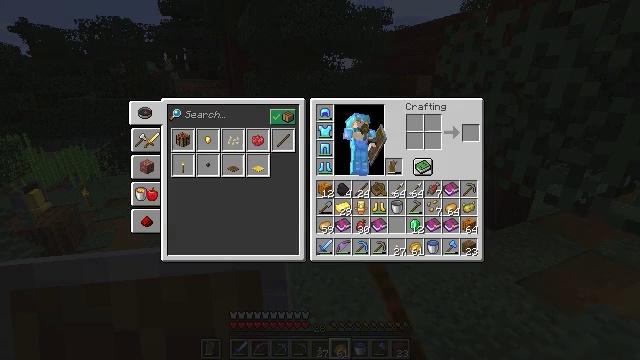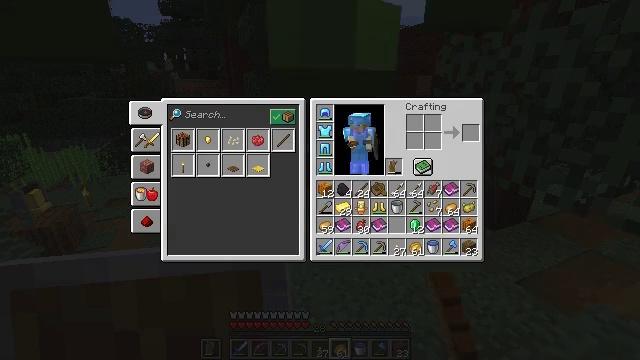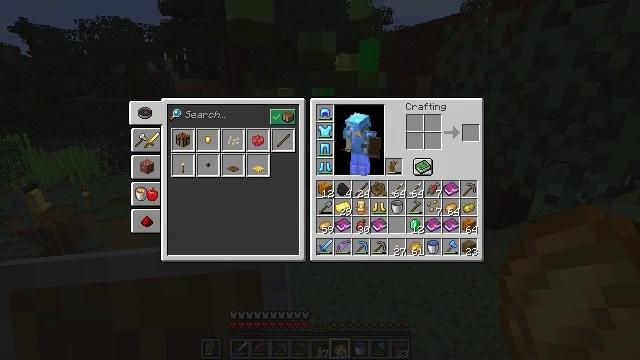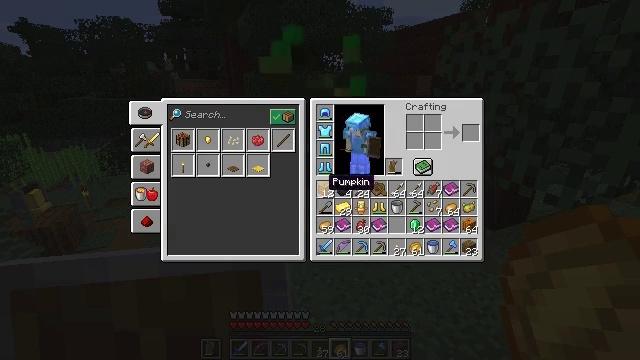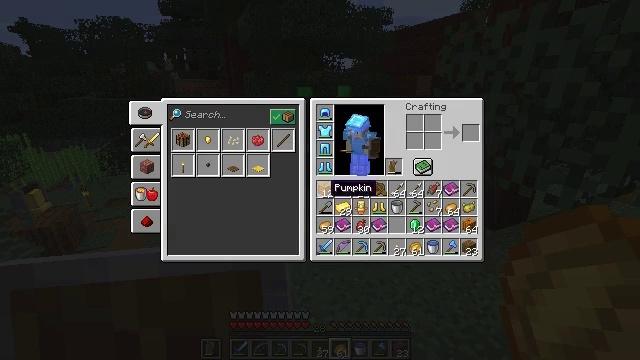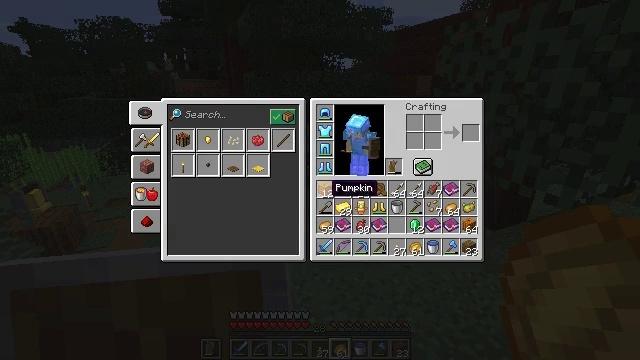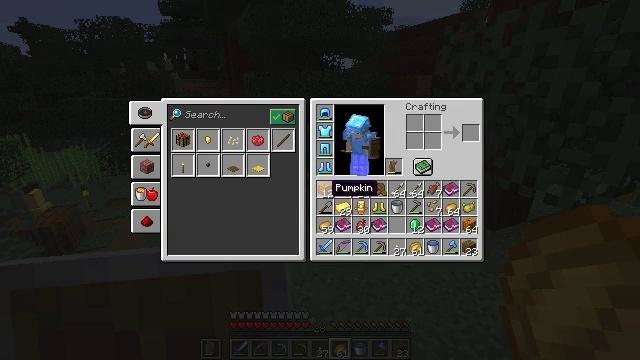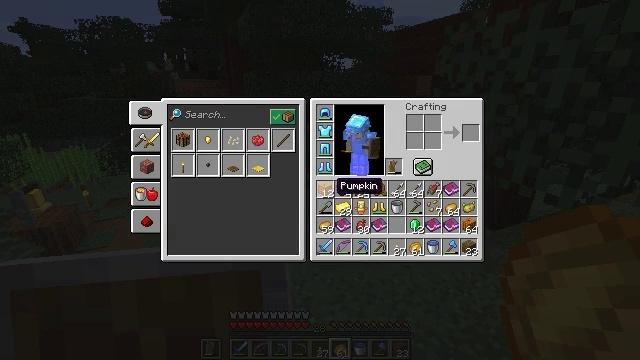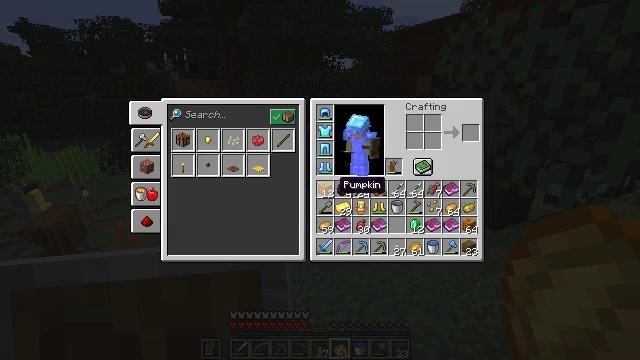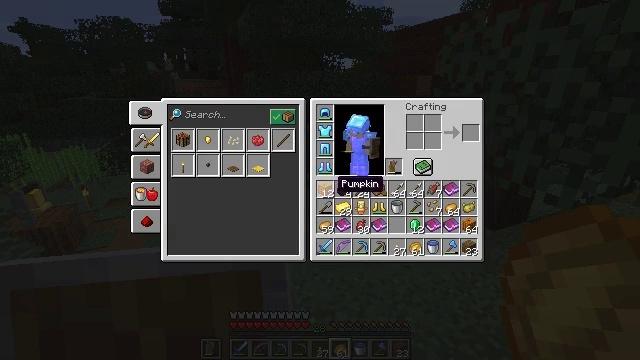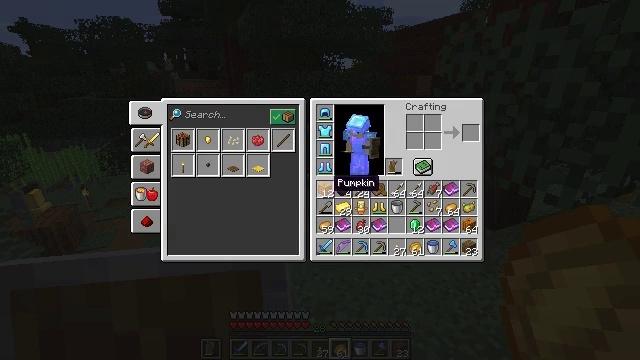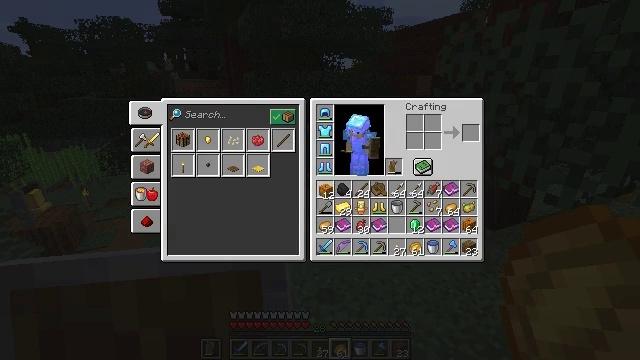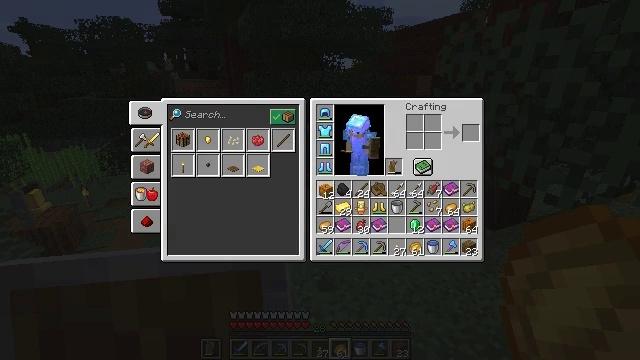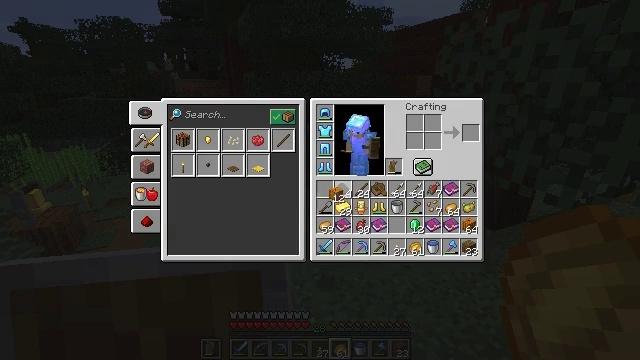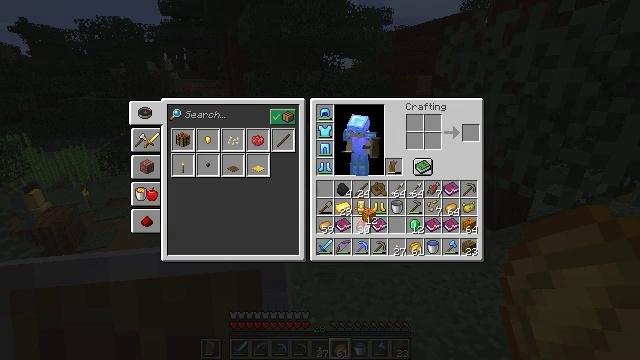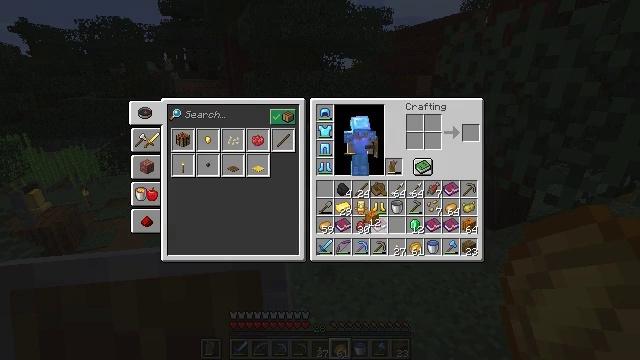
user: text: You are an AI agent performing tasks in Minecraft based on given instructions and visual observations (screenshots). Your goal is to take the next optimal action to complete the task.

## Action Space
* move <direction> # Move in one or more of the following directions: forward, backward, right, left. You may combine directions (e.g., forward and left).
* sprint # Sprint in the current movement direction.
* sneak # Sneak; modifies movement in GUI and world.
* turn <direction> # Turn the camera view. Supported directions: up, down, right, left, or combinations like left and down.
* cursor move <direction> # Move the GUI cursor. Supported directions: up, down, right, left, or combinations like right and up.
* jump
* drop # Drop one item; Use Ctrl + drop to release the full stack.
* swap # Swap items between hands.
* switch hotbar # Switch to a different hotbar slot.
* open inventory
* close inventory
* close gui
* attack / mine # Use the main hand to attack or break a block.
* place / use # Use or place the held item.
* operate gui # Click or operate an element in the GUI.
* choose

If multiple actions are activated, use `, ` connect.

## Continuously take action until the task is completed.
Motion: motion action
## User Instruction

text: Combine melon slices to craft a melon.
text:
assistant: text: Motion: sneak, cursor move left and down, open gui
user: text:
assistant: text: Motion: sneak
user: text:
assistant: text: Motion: sneak, cursor move right and down
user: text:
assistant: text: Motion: sneak
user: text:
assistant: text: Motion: sneak, operate gui
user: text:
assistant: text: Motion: sneak, operate gui
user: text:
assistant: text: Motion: sneak
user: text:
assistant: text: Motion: sneak
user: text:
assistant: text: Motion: sneak
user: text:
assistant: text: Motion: no_op
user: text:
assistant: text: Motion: operate gui
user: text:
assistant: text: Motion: operate gui
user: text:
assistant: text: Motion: cursor move right
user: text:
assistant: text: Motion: cursor move right and down
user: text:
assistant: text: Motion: no_op
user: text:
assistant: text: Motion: cursor move right
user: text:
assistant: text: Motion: cursor move right
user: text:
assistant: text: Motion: cursor move right
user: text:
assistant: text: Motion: no_op
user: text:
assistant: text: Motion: operate gui
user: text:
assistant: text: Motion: operate gui
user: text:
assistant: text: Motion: no_op
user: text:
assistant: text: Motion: no_op
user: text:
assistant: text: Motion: cursor move right and down
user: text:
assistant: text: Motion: sneak, cursor move right and down
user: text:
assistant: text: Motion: sneak, cursor move right
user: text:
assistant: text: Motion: sneak, cursor move right
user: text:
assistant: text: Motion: sneak
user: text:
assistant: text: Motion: sneak, operate gui
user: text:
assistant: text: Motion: sneak, operate gui